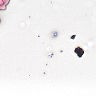
Metastatic tissue present: no